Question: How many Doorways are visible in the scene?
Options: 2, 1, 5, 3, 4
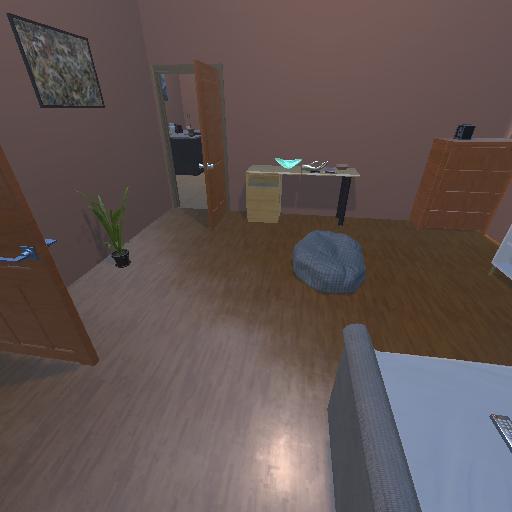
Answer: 2